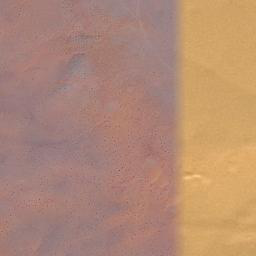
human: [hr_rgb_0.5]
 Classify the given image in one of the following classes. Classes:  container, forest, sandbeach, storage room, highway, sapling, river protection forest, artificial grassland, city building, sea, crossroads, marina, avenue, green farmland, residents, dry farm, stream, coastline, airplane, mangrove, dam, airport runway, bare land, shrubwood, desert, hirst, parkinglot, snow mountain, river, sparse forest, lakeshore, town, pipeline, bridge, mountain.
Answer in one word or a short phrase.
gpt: desert